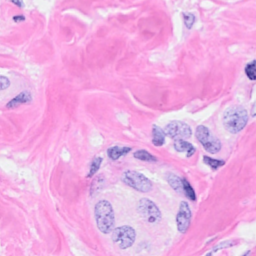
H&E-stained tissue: Breast